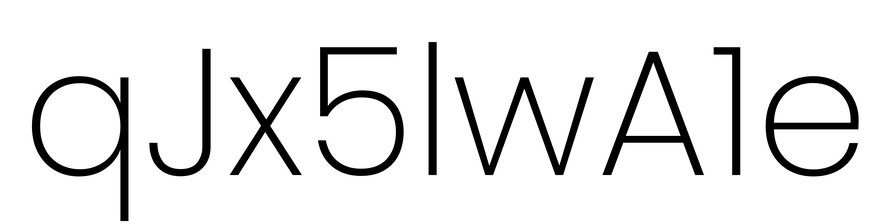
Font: Poppins-ExtraLight